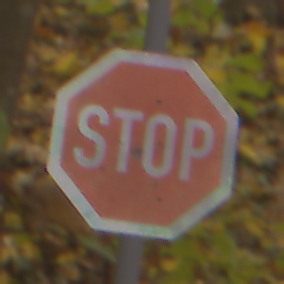
Verkehrszeichen: Stop
Umgebung: Outdoor, Nature
Tageszeit: MorningAfternoon
Wetter: Overcast
Licht: Natural
Jahreszeit: Autumn
Kontrast: LowContrast